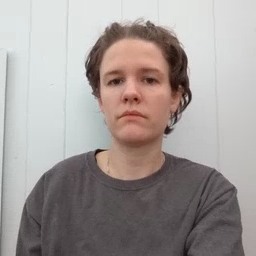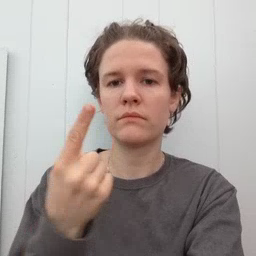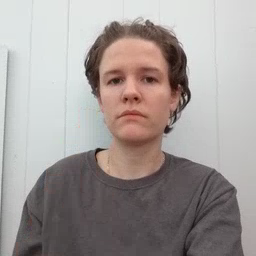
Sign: first